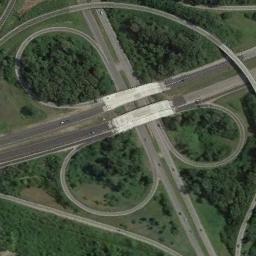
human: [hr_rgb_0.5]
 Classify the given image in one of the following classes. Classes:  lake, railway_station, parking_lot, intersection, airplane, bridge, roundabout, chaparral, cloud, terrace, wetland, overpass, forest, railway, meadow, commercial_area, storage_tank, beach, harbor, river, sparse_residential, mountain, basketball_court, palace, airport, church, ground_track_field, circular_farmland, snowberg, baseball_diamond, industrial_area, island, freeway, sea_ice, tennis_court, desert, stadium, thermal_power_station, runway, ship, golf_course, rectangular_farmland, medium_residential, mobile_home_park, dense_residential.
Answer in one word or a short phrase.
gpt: overpass